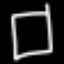
Label: square